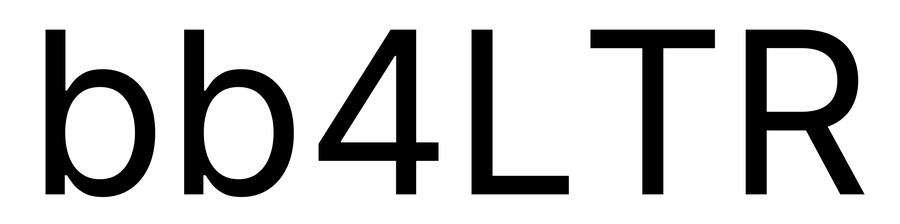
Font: Inter_Regular